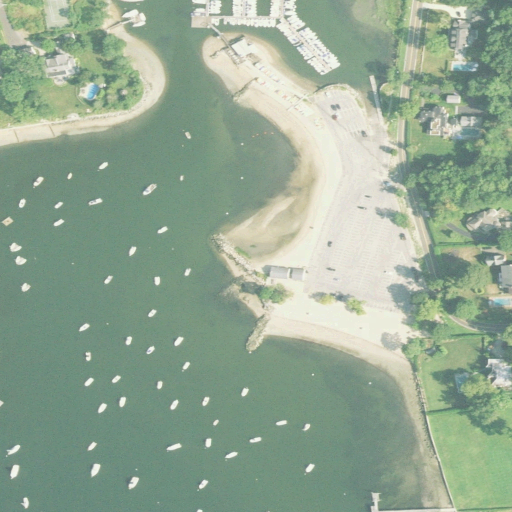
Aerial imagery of beach in Connecticut named Pear Tree Point Beach containing open water, medium intensity development, high intensity development, herbaceous wetlands, low intensity development, open development, and barren land